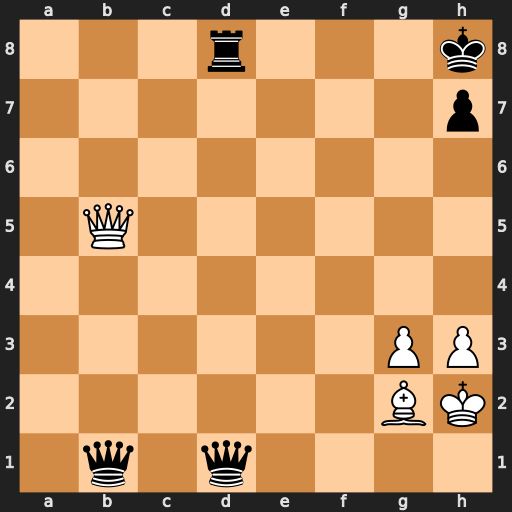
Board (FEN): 3r3k/7p/8/1Q6/8/6PP/6BK/1q1q4
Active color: w
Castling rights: -
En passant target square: -
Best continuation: Qe5+ Kg8 Qe6+ Kg7 Qe7+